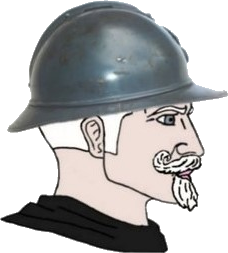
Label: 4_Yes_Chad